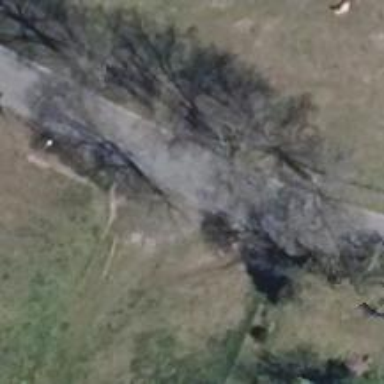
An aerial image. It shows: Unclassified road with asphalt surface. There are no sidewalks along the road.